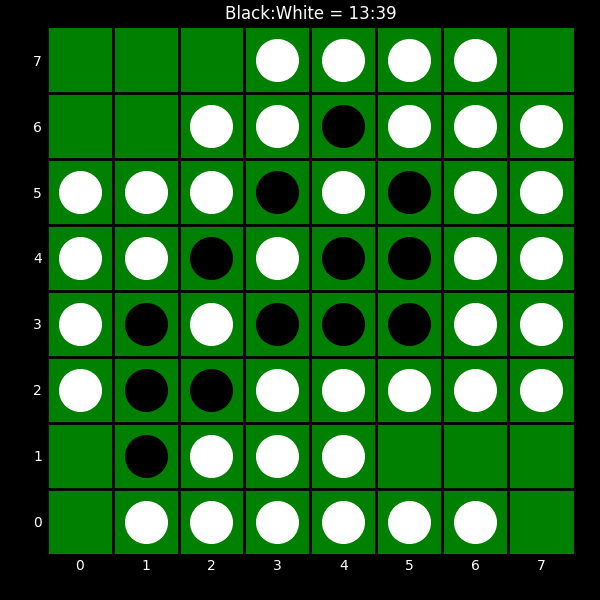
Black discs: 13
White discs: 39